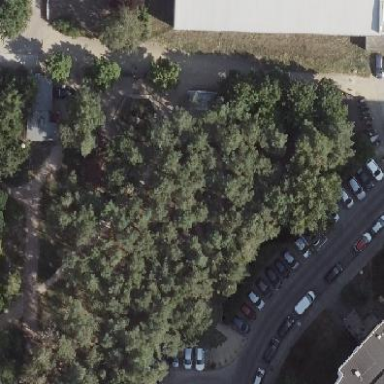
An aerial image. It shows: Street-side parking area with concrete surface.